The plot is a time-scale (wavelet) decomposition of a bearing vibration signal. Classify the bearing condition as one of: normal, inner_race, outer_race, ball.
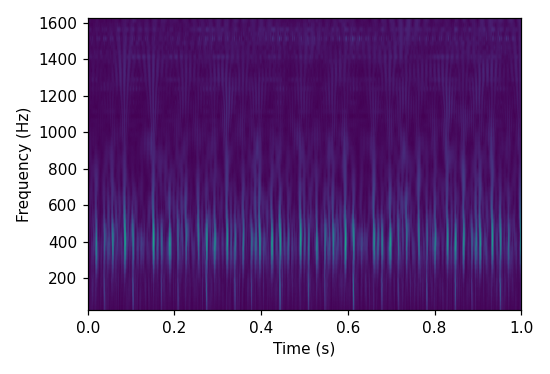
Answer: outer_race